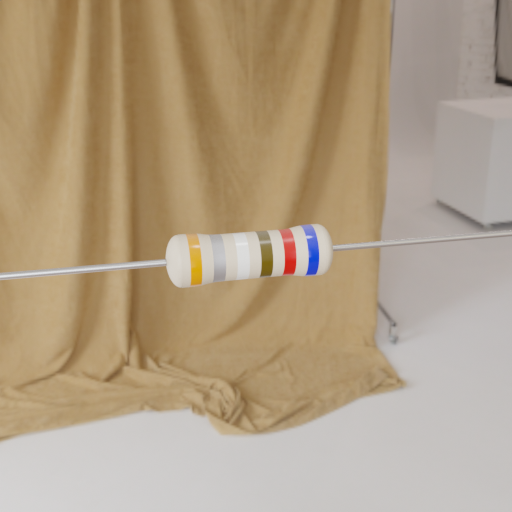
Resistor colour bands (in order): orange, silver, white, brown, red, blue